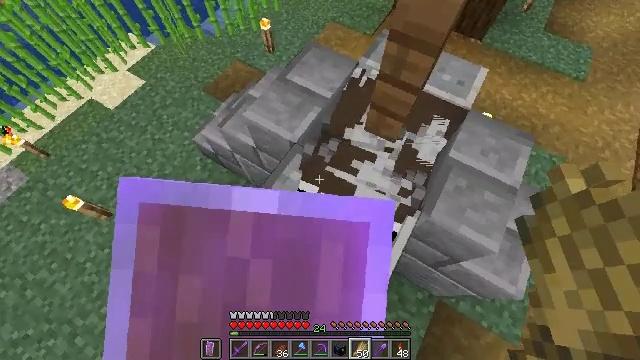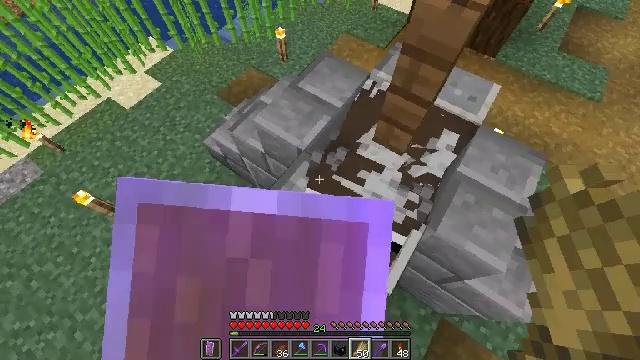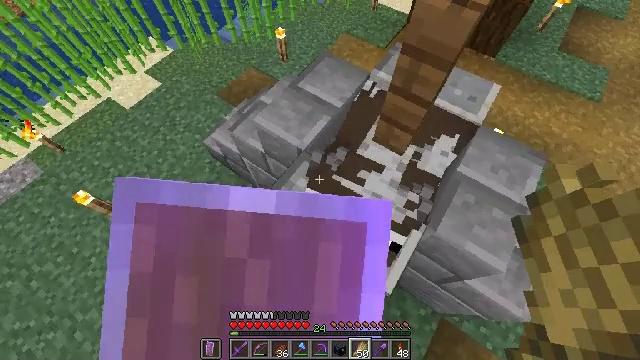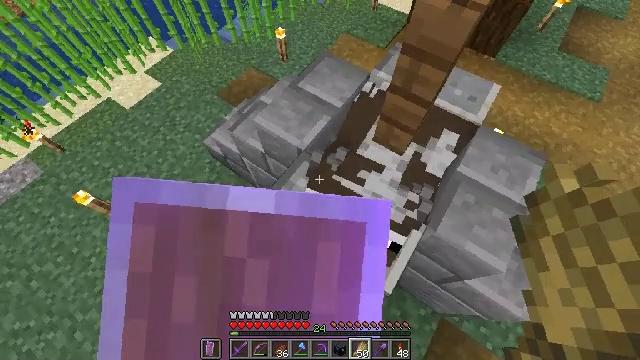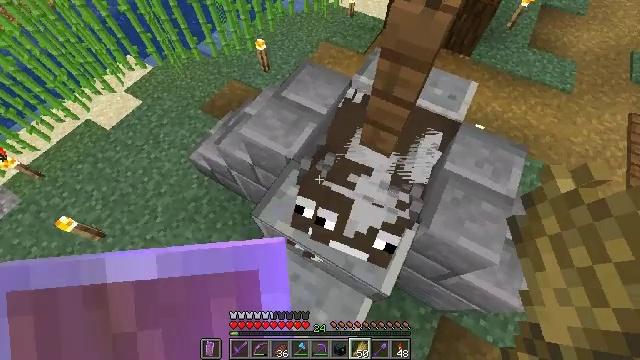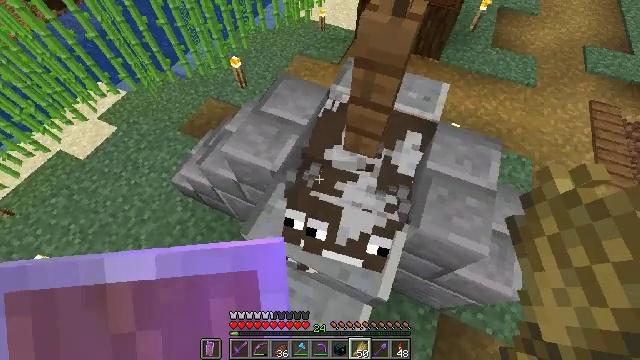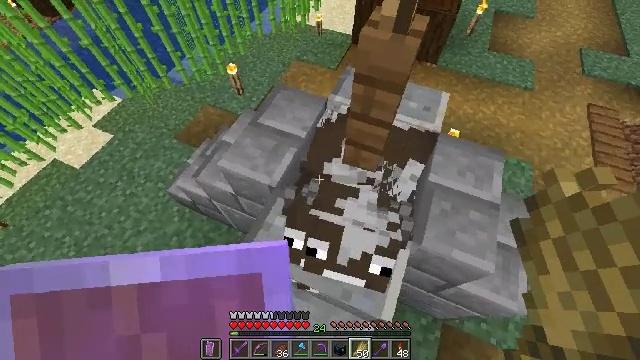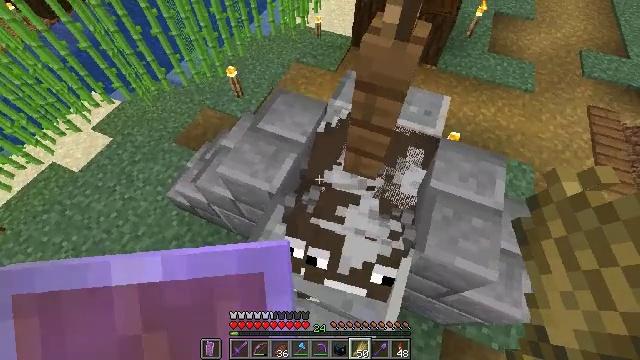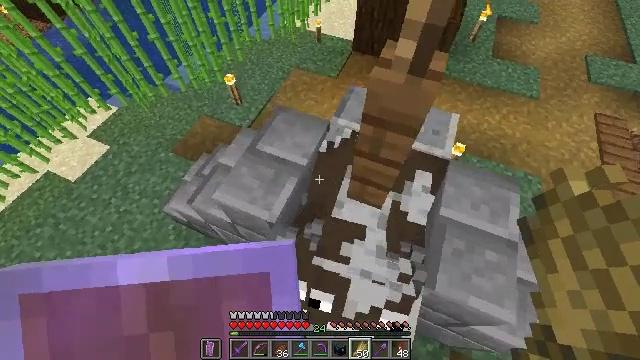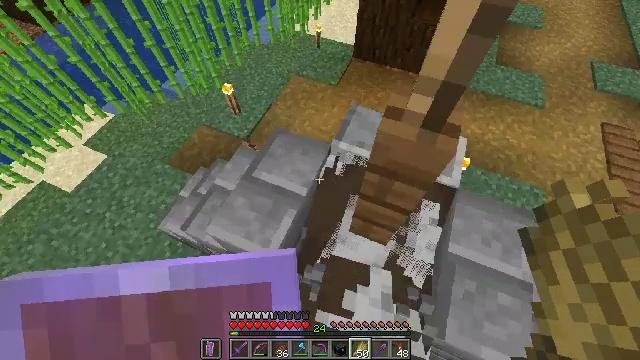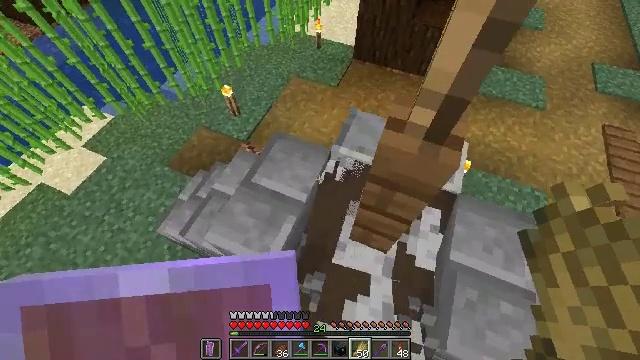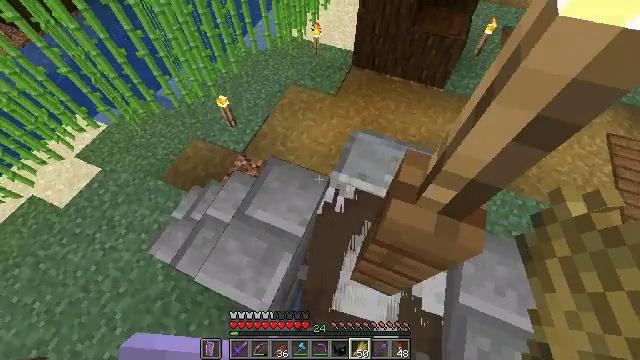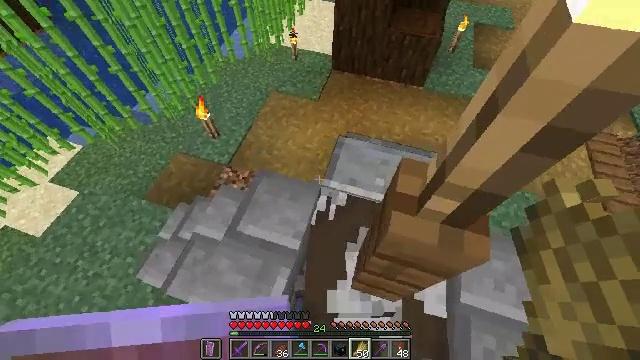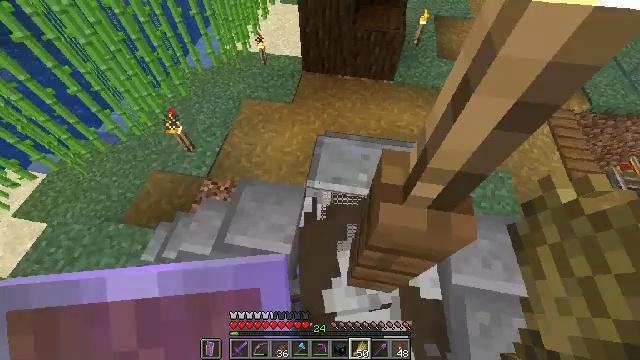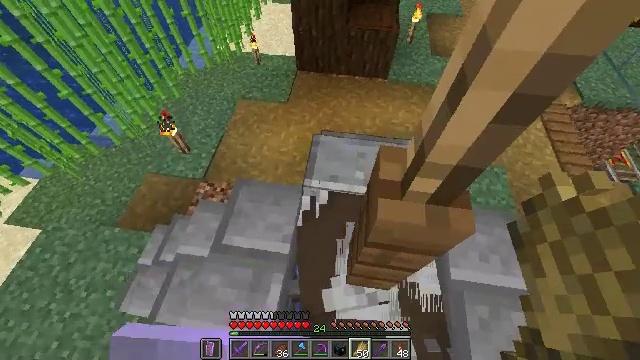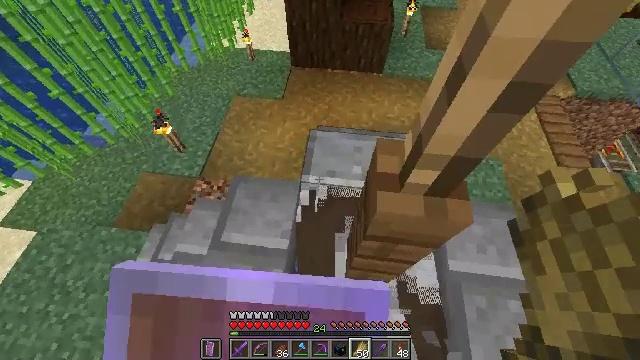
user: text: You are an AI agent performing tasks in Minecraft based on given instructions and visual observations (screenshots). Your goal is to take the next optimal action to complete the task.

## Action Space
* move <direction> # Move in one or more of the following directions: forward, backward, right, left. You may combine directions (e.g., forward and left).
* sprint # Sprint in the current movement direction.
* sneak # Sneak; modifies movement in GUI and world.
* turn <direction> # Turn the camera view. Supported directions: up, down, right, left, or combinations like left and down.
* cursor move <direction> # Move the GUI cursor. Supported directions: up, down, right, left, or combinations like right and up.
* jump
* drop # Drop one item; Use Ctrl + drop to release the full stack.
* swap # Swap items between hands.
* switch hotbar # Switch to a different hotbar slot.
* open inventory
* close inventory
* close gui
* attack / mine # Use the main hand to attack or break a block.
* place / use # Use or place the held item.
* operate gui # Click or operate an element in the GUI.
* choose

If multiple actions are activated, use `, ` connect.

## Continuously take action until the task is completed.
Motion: motion action
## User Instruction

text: Hunt a sheep.
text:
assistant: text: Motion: turn left and up, use / place
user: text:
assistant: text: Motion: use / place
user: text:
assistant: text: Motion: use / place
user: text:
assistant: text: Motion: turn right and up
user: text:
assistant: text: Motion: turn right and up
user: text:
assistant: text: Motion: move forward
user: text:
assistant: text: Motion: move forward, use / place
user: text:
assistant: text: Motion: move forward, use / place
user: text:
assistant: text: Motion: move forward, use / place
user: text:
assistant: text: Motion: move forward, use / place
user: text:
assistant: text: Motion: move forward, use / place
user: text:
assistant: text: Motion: turn right
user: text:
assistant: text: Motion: turn right
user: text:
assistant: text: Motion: turn right, use / place
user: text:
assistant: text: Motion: turn right, use / place
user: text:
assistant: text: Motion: turn right and down, use / place
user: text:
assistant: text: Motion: turn right and down, use / place
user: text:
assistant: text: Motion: turn right and down
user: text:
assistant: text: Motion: turn right
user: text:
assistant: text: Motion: use / place
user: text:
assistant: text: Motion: use / place
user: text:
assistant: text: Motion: use / place
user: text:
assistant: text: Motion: turn right, use / place
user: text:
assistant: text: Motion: turn right and down
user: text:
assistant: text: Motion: turn right and down
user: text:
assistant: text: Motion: turn right
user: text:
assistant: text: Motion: turn right and down
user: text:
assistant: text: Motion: turn right, use / place
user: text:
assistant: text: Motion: turn right, use / place
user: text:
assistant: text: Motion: turn right, use / place